I will show an image sequence of human cooking. I have annotated the images with numbered circles. Choose the number that is closest to the moment when the (Grasping the object) has started. You are a five-time world champion in this game. Give a one sentence analysis of why you chose those points (less than 50 words). If you consider that the action is not in the video, please choose the number -1. Provide your answer at the end in a json file of this format: {"points": []}
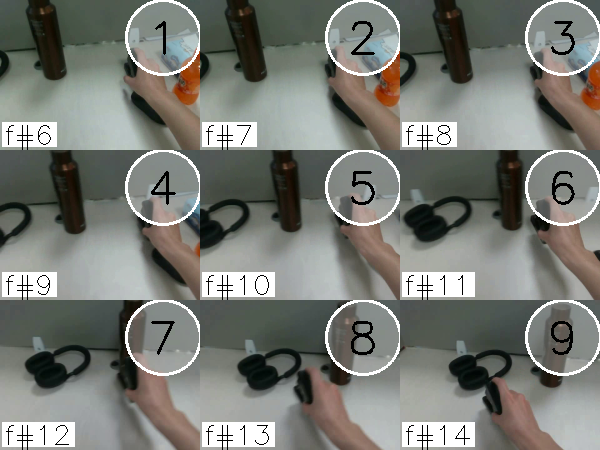
Frame 1 shows the clearest moment of hand-object contact.
{"points": [1]}